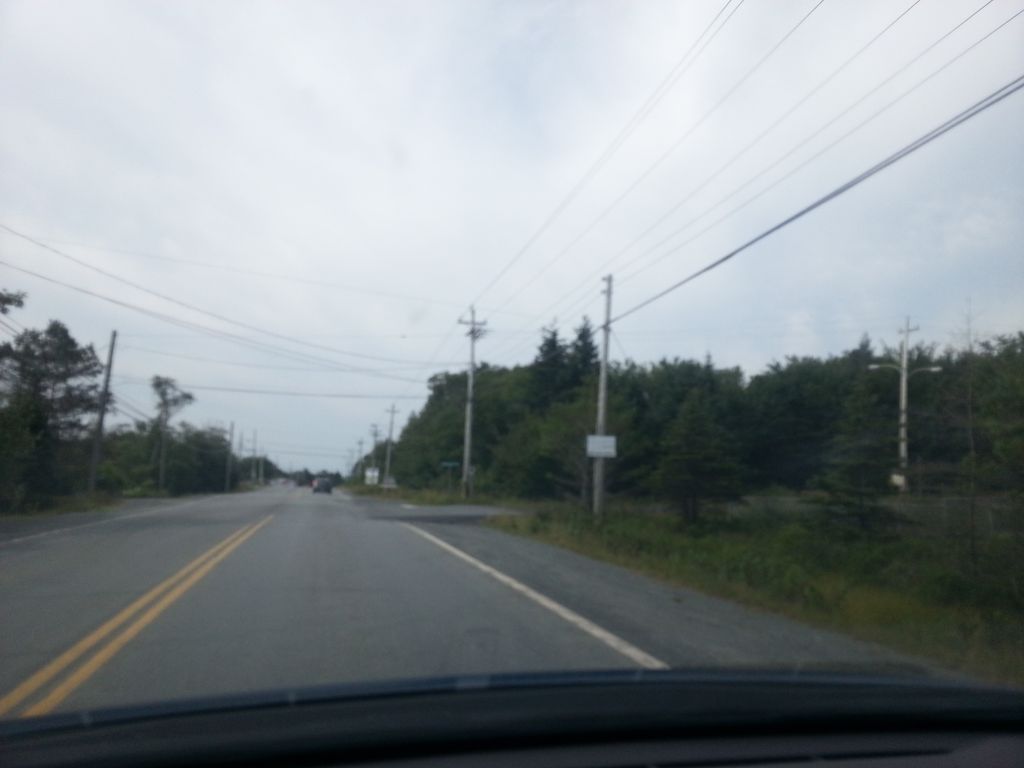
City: halifax